Milling tool wear sample.
Tool blade image: 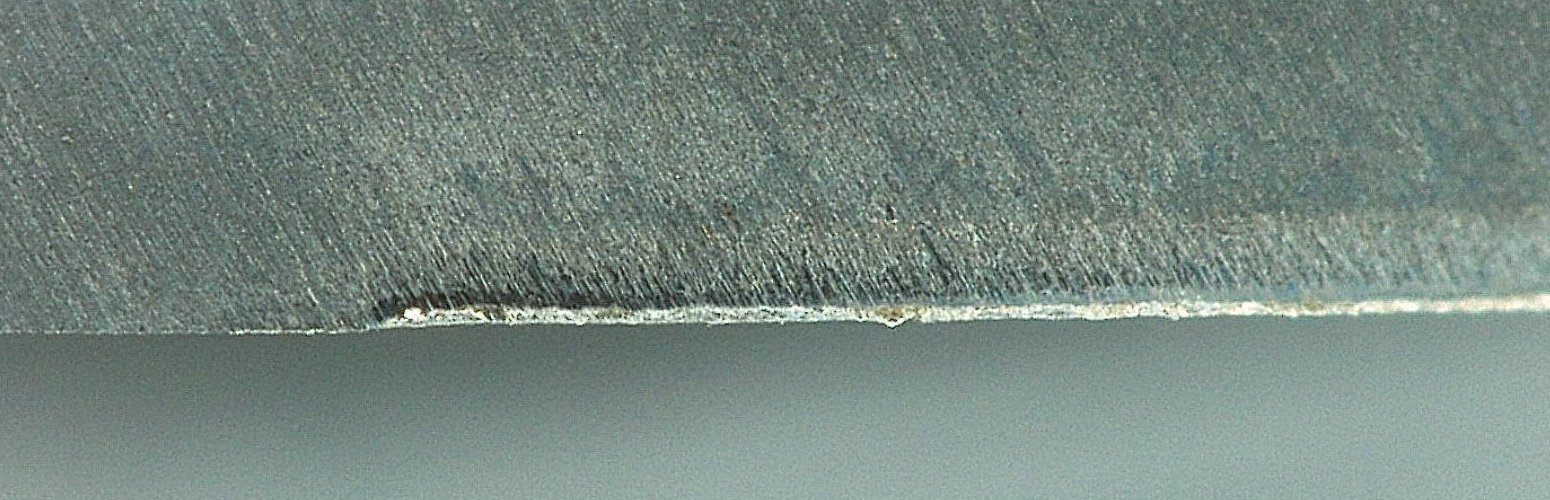
Chip image: 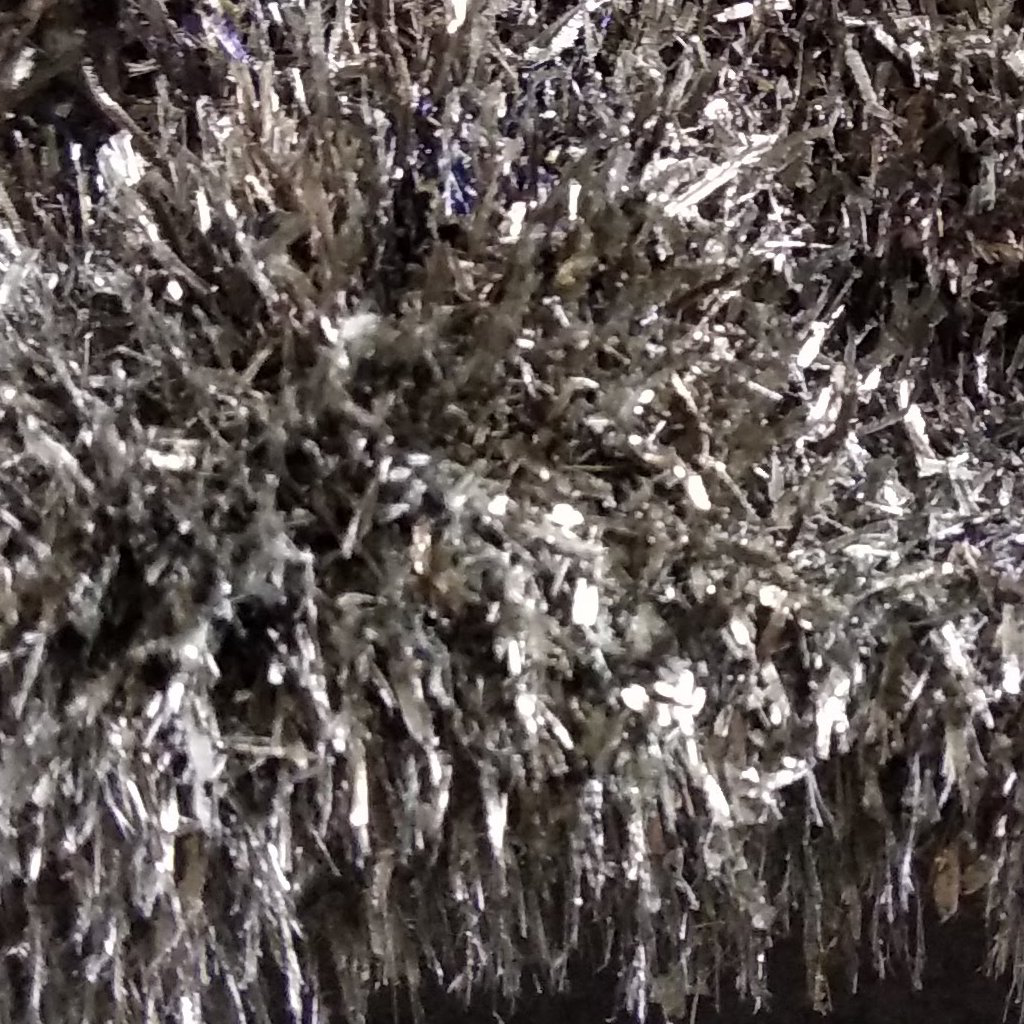
Workpiece image: 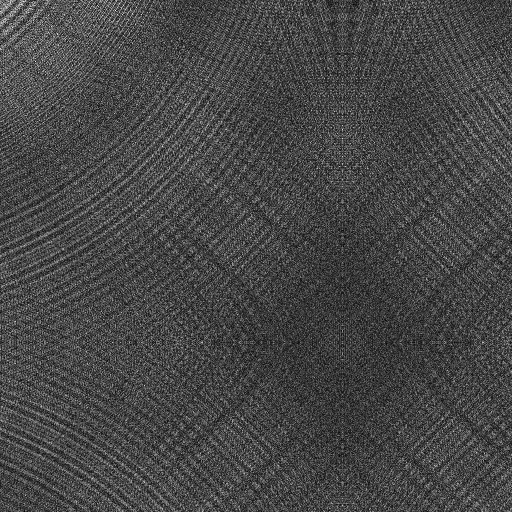
Tool wear state: sharp
Gaps: 4.46
Flank wear: 52.14
Overhang: 13
Force-signal Mel-spectrograms (X, Y, Z axes): 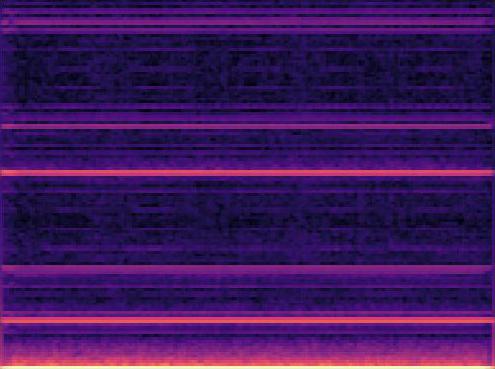 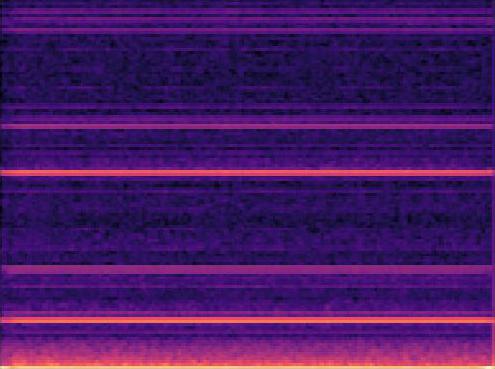 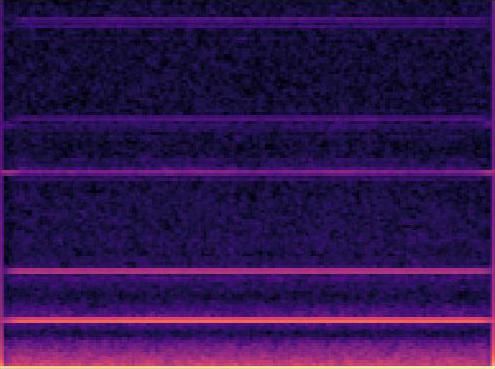
Force-signal scalograms (X, Y, Z axes): 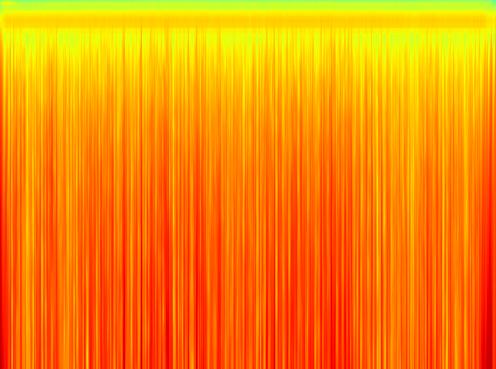 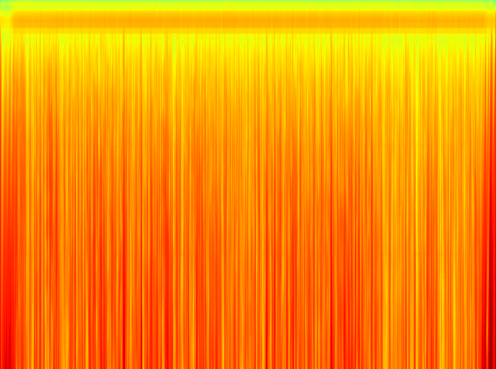 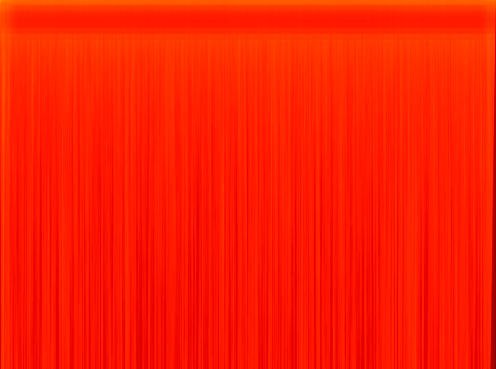
Force phase: initial_break_in_wear